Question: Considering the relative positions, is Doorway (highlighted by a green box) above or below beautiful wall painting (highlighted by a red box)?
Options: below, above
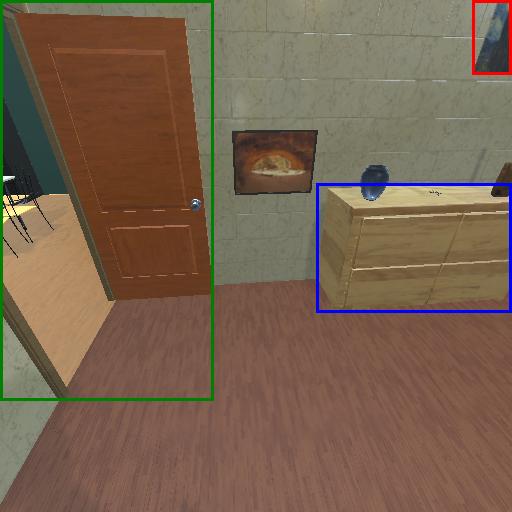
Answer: below